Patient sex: F
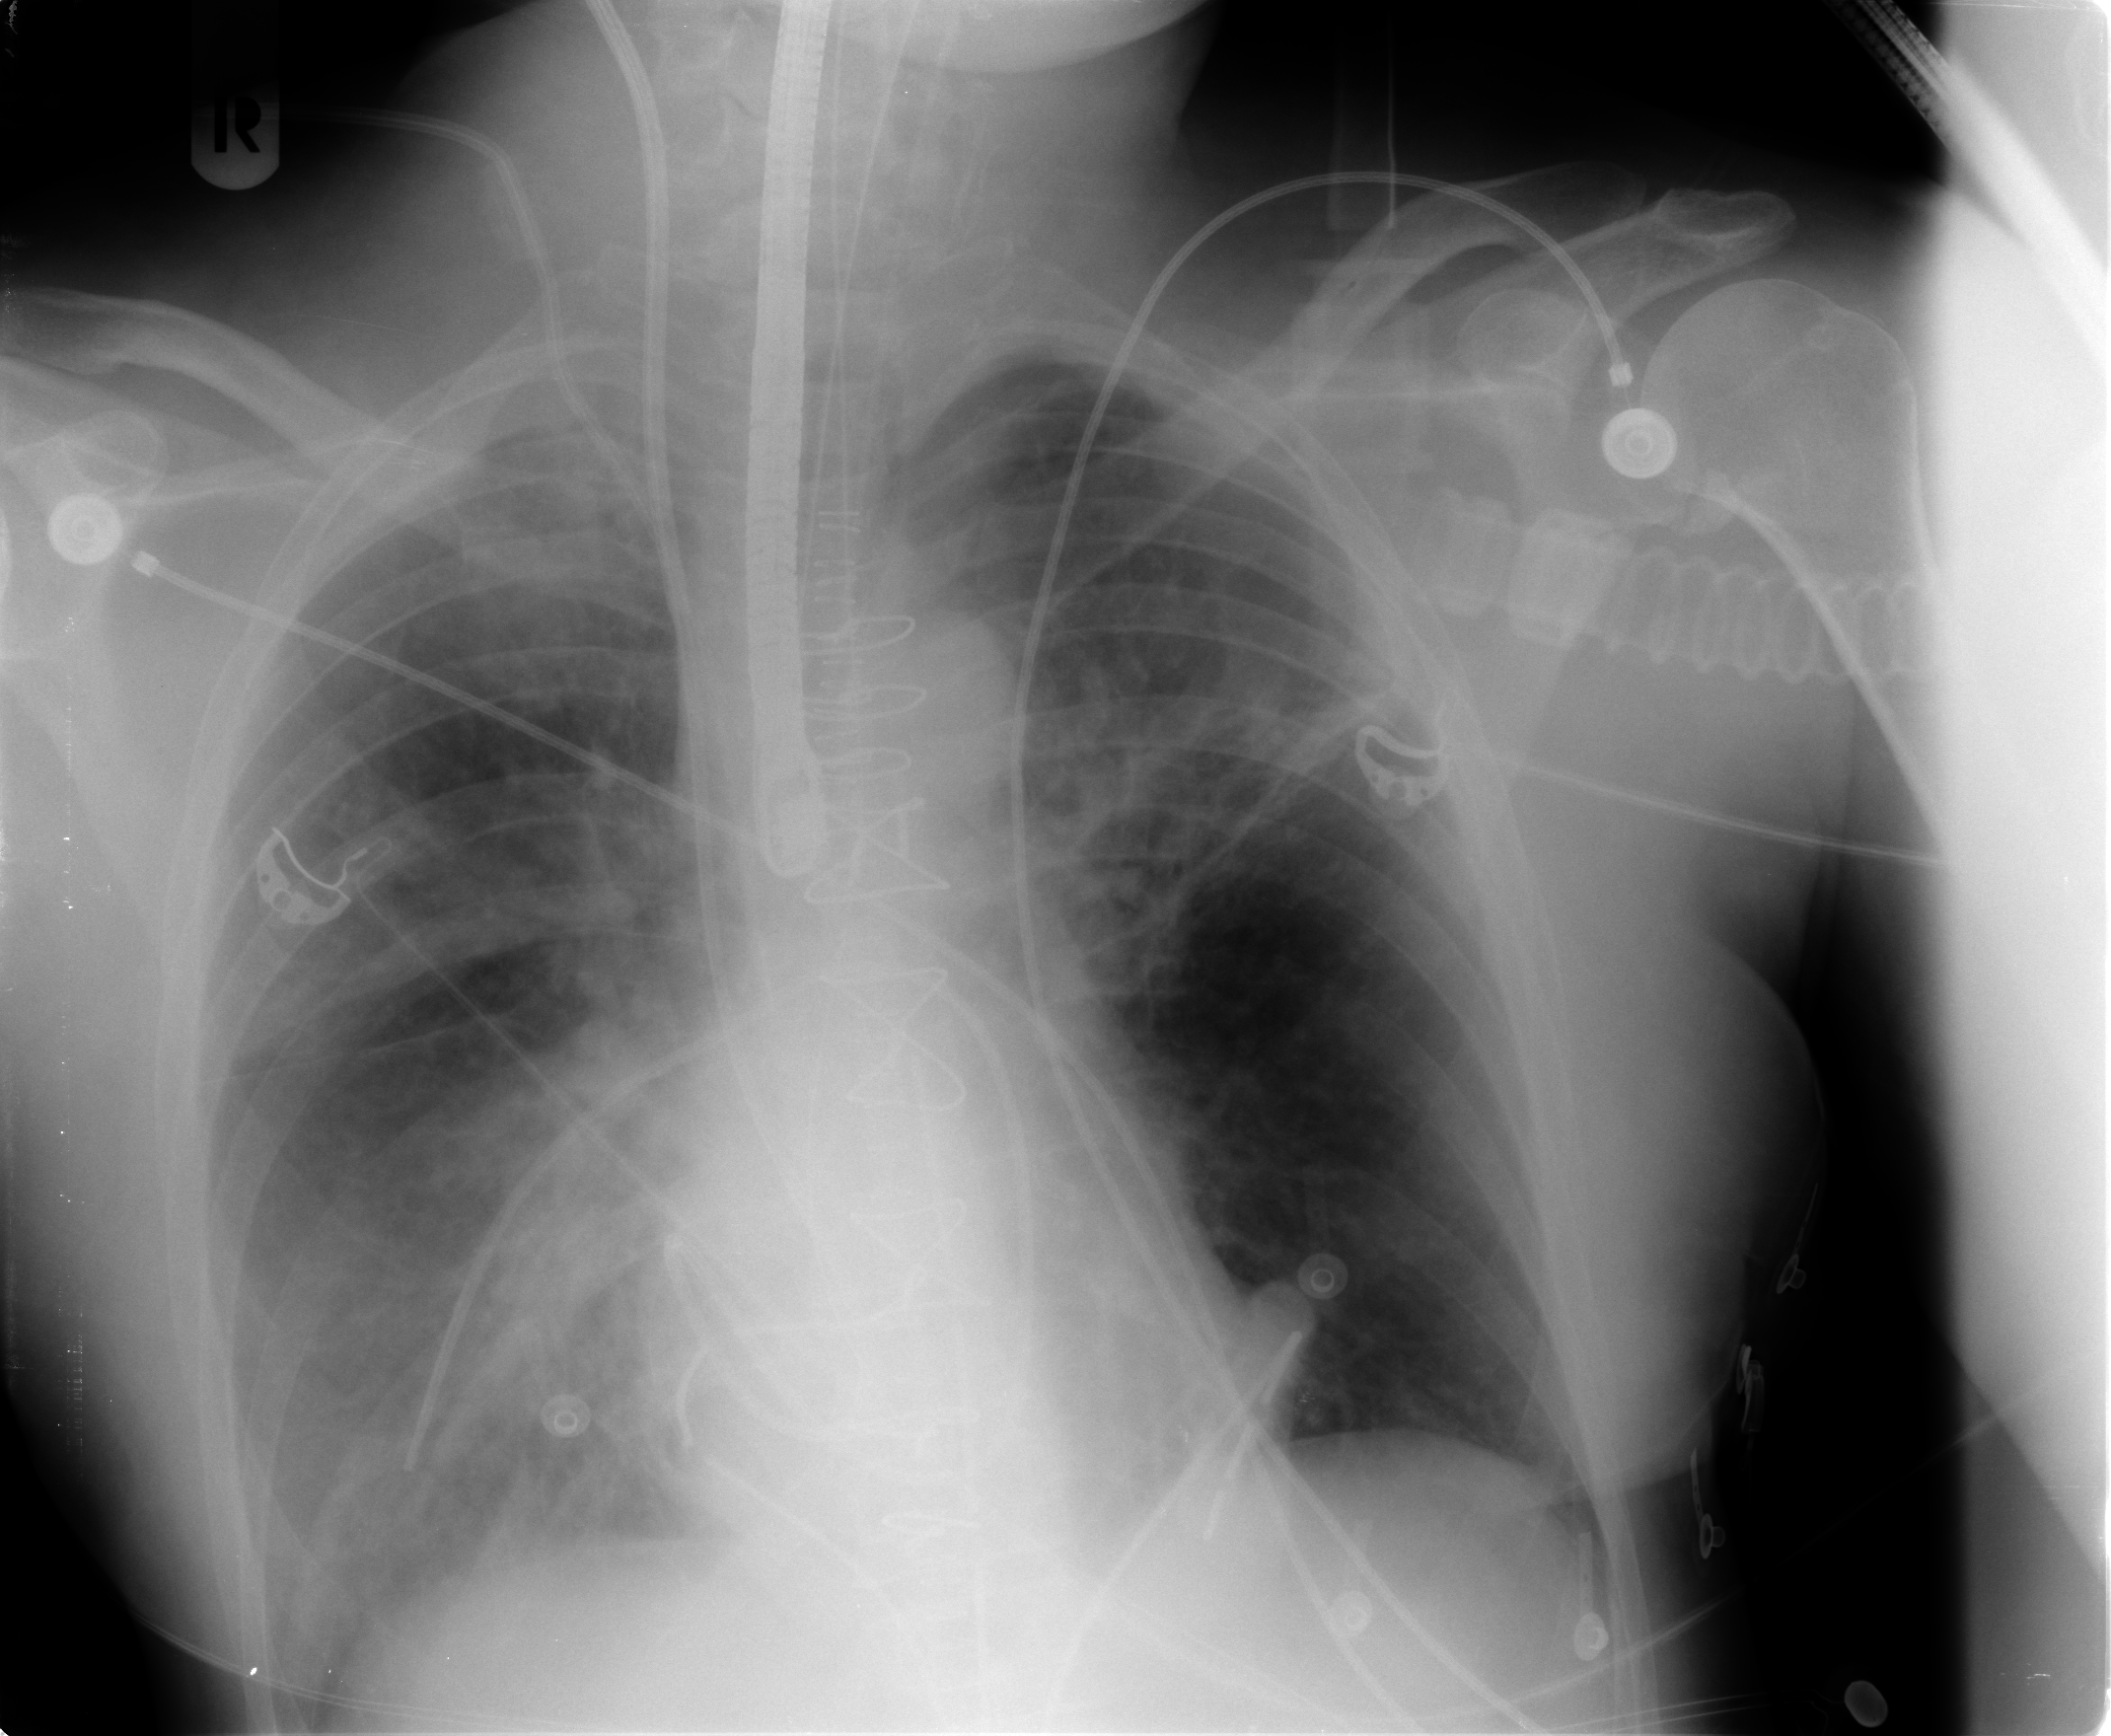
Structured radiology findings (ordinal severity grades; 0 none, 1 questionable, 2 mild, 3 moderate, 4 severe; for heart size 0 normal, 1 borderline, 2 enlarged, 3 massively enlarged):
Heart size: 0
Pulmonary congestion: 2
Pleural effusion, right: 2
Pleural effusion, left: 1
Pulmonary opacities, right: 3
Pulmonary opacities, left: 2
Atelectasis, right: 2
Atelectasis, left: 2